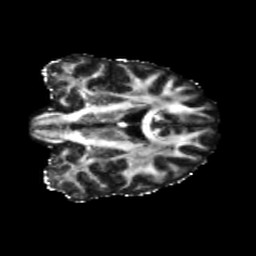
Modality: FA
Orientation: coronal
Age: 29
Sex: female
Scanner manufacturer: siemens
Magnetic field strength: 3 T
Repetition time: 5.47 s
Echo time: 0.0854 s